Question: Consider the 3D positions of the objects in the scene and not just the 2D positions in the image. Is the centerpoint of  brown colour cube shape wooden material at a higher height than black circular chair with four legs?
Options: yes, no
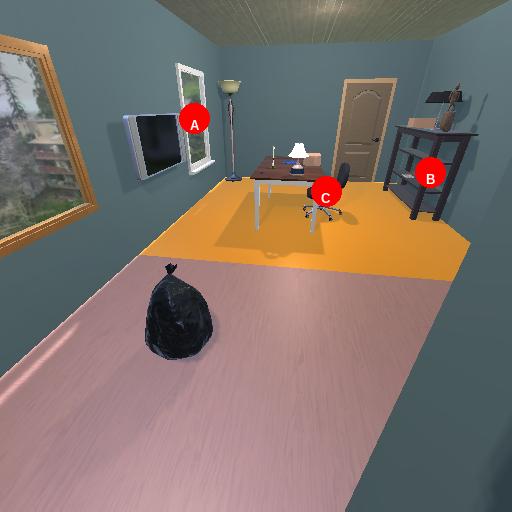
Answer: yes